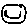
Label: smiley face